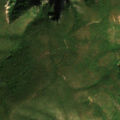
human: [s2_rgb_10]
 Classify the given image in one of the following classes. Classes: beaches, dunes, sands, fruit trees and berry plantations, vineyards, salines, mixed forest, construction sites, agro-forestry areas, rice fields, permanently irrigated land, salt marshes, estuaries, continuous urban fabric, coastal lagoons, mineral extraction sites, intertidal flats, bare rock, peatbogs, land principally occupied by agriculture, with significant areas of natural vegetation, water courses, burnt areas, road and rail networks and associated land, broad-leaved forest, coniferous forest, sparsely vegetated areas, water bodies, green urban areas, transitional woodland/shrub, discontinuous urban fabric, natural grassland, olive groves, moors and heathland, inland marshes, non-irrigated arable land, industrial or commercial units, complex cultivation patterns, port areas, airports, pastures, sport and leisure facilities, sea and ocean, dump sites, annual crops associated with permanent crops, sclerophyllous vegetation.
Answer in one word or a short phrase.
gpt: broad-leaved forest, transitional woodland/shrub